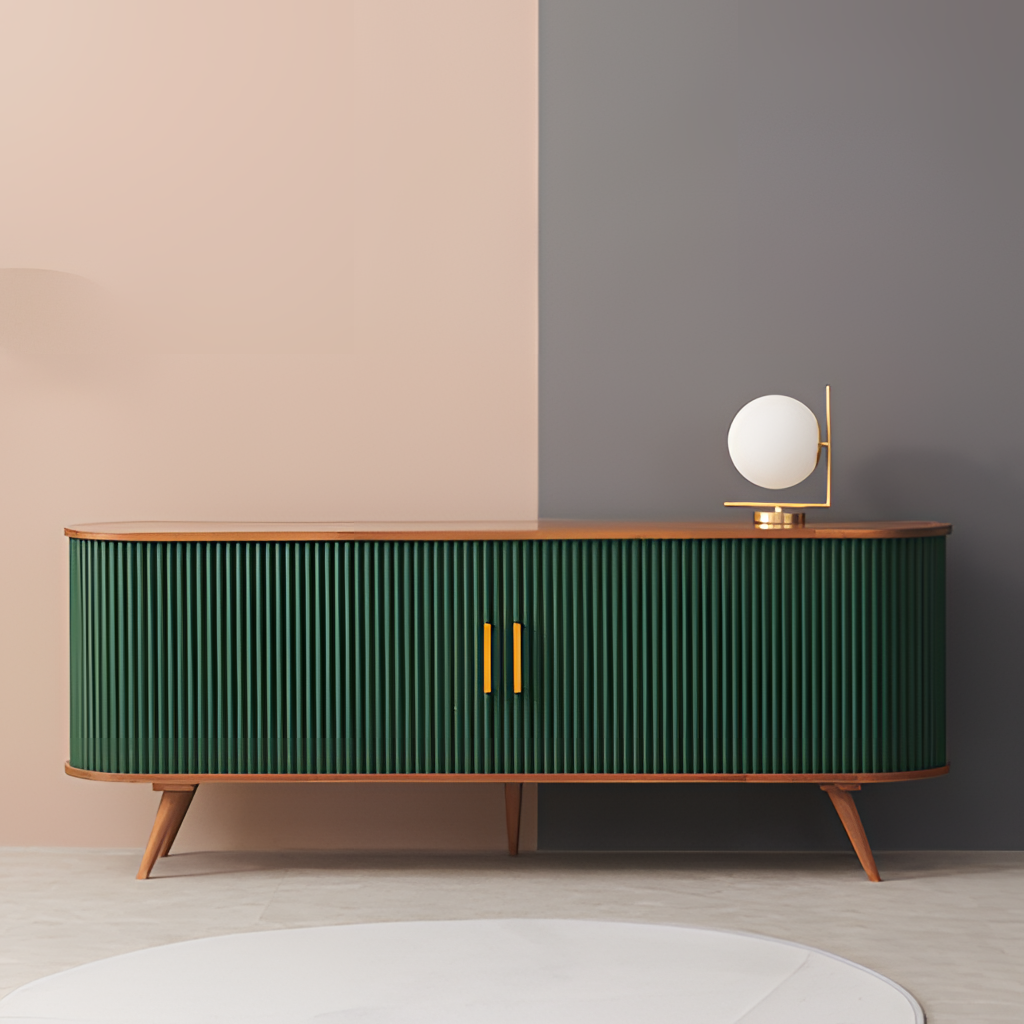
living room, wood credenza, beige tile flooring, with large square pattern, paint wallpaper, with vertical two tone pattern, modern